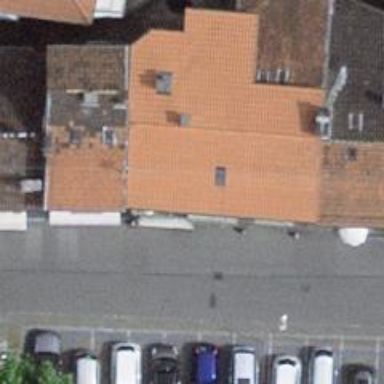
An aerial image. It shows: Ice cream stand or shop.